Question: I want to make a popup like this. The image will pop up when the user click on its above button.

Actually, i don't really know what it is called so that i can't find links to help me to do this.
So any links or help would be very much appreciated.
Thanks.
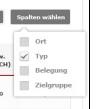
Answer: See my <URL>. It's just written from scratch.
All you need is a button (visible) and the "popup" (hidden). Now, you add an event listener to check if button is clicked and fade in/out the "popup".
'''
$(document).ready(function() {
$('#columns').on('click', function() {
$('#selector').fadeToggle(750);
});
});
'''